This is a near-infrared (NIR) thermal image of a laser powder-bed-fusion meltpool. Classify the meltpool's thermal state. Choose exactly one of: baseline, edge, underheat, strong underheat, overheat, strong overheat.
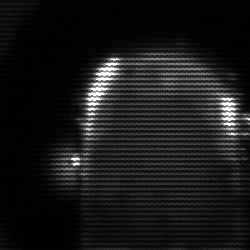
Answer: baseline